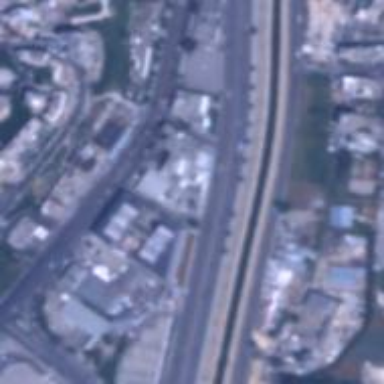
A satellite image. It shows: Motorway junction.